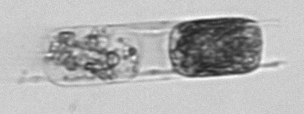
Label: Hemiaulus